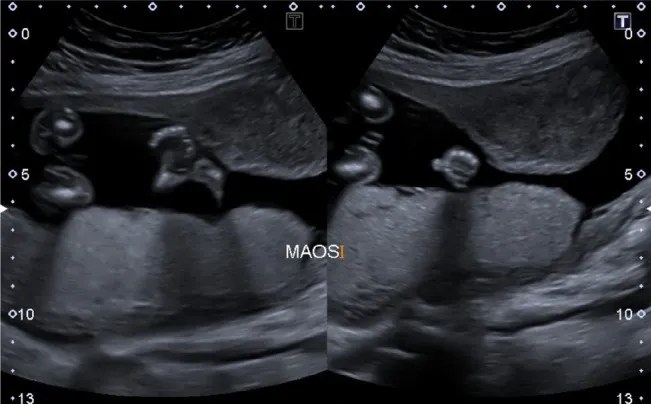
Obstetric ultrasound demonstrating bilateral polydactyly.
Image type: radiology (ultrasound)